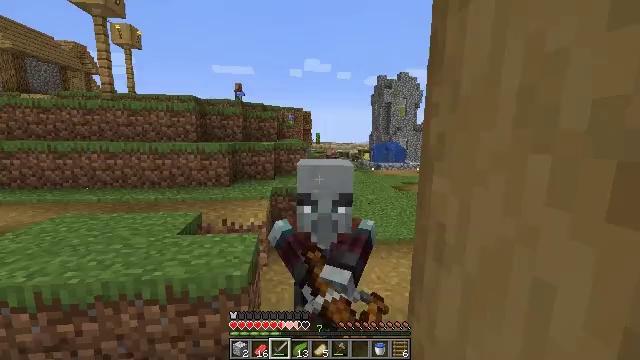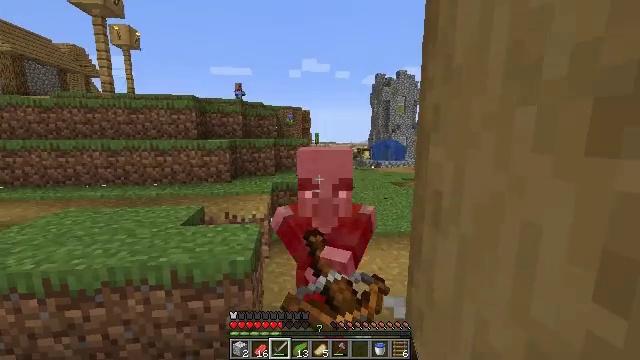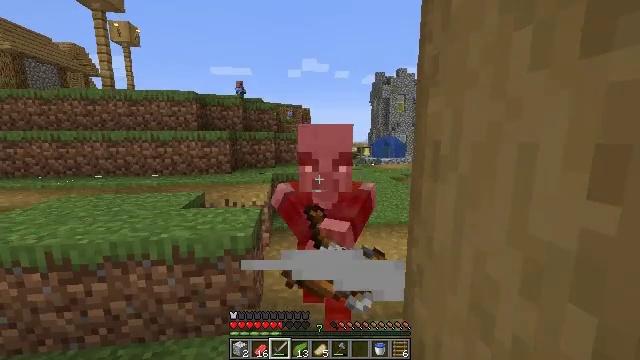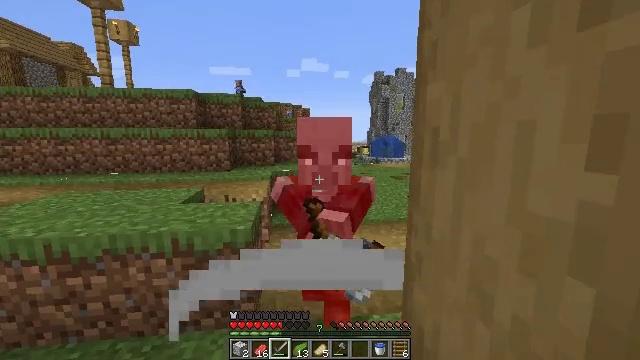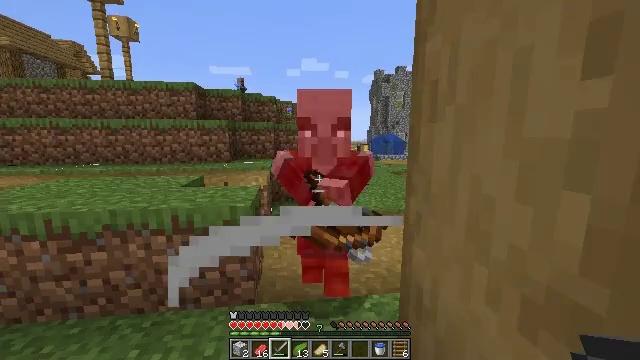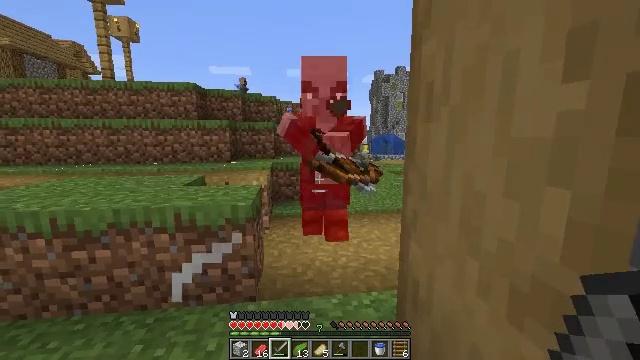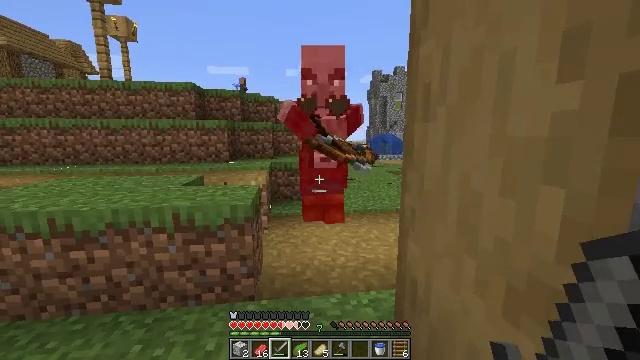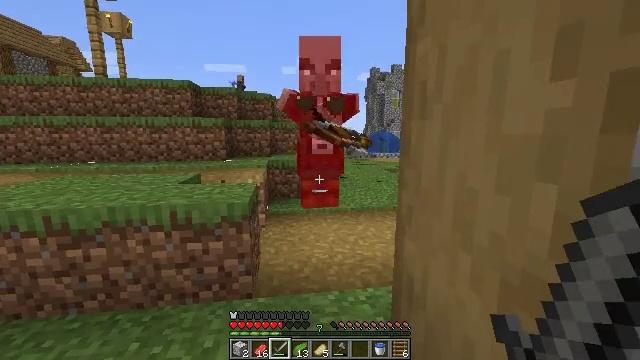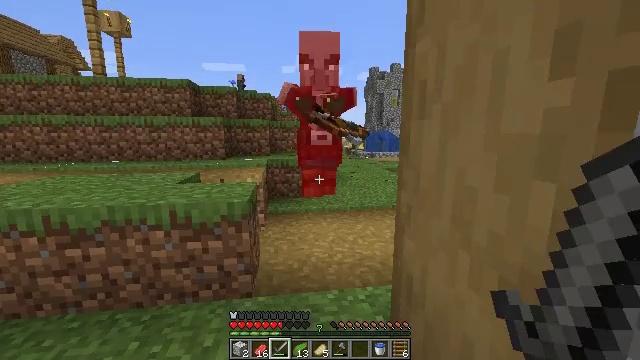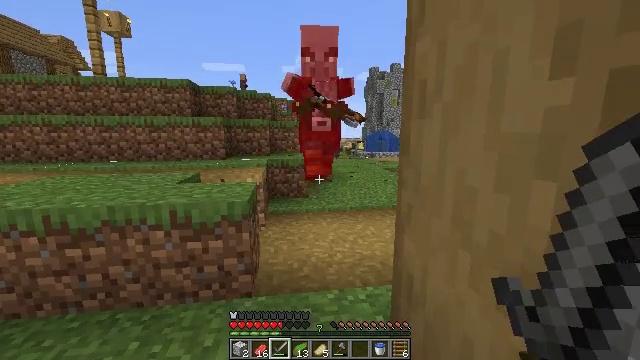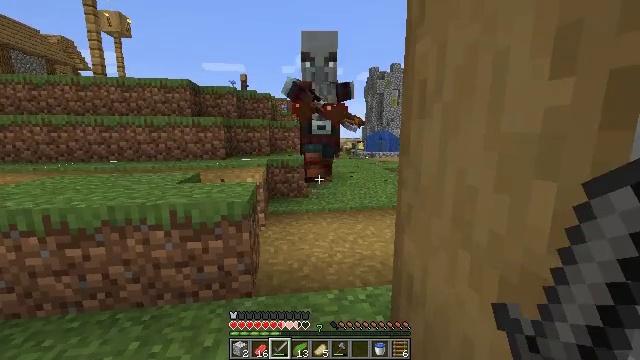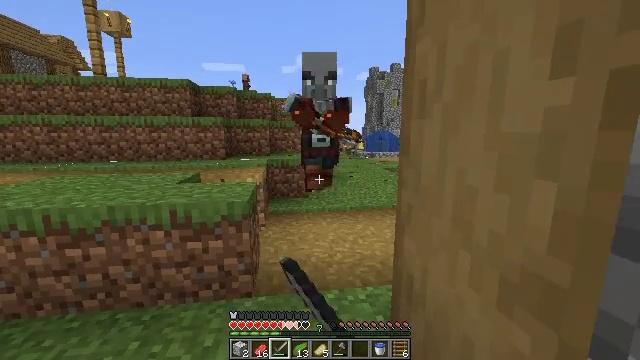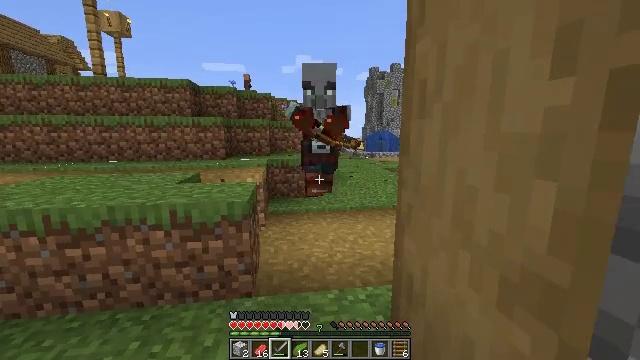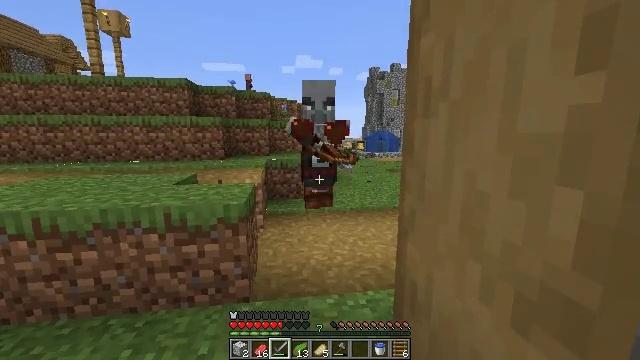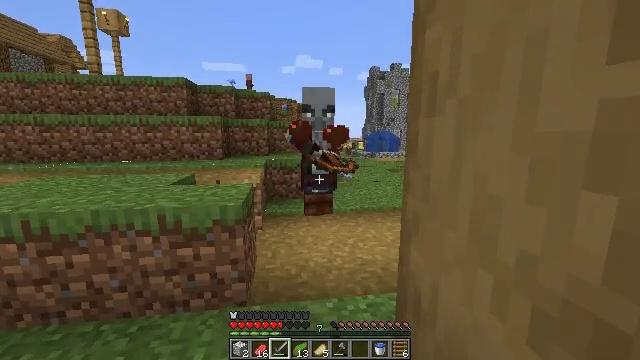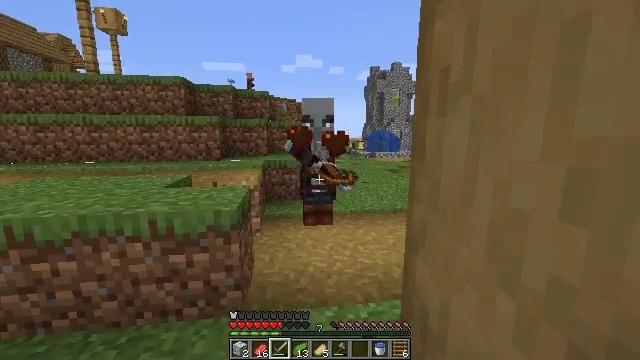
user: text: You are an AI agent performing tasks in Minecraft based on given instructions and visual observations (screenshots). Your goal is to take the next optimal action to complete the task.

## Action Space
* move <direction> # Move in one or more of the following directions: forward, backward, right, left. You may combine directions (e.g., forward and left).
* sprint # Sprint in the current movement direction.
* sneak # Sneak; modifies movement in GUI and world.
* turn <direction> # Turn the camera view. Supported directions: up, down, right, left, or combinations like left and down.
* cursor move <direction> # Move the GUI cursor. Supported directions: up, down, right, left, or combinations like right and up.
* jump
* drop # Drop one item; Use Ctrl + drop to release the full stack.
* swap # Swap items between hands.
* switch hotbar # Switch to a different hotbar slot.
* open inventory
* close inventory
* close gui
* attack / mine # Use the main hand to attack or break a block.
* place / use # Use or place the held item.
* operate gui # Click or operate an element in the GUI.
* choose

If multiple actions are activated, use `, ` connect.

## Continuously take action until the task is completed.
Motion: motion action
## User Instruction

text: Fight against raiders.
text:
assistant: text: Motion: attack / mine
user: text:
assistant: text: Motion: no_op
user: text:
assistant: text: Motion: no_op
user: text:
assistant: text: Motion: no_op
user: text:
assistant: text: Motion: no_op
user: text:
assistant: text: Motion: no_op
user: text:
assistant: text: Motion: no_op
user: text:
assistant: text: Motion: no_op
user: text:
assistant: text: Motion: no_op
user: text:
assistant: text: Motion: attack / mine
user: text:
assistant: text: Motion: attack / mine
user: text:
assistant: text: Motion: attack / mine
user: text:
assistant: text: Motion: move forward, attack / mine
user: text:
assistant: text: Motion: move forward, attack / mine
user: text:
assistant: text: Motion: move forward
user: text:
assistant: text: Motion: move forward
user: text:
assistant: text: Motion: move forward
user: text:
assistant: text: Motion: move forward
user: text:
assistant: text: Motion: move forward
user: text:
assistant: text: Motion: move forward
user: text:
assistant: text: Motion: move forward
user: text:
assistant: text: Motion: move forward, turn right and down
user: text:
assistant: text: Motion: turn right and down
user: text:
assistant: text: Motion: attack / mine
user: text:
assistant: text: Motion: turn down, attack / mine
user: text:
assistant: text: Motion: attack / mine
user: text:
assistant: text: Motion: attack / mine
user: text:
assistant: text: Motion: attack / mine
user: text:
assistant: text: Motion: attack / mine
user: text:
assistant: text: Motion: no_op